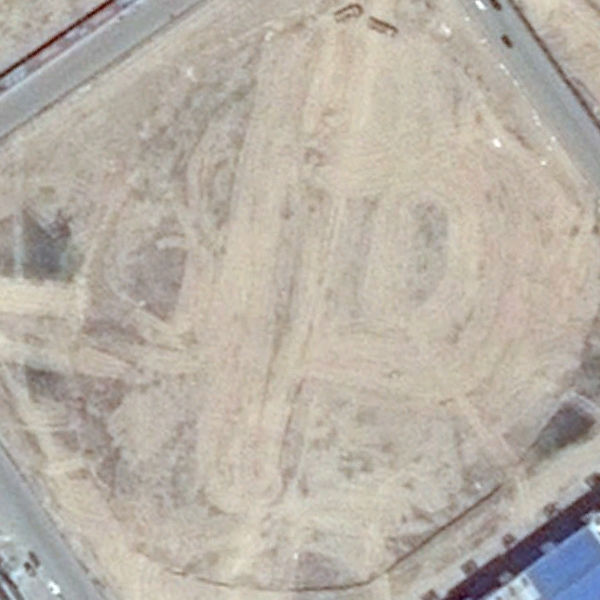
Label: BareLand